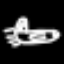
Label: airplane